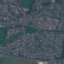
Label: Residential